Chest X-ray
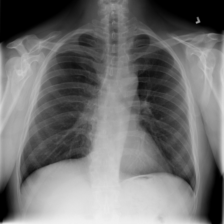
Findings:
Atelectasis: negative
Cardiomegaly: negative
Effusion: negative
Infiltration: negative
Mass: negative
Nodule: negative
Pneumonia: negative
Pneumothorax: negative
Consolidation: negative
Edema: negative
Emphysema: negative
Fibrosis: negative
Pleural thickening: negative
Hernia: negative